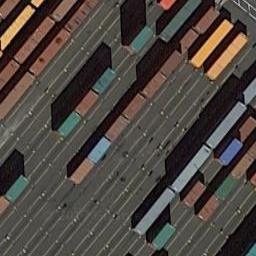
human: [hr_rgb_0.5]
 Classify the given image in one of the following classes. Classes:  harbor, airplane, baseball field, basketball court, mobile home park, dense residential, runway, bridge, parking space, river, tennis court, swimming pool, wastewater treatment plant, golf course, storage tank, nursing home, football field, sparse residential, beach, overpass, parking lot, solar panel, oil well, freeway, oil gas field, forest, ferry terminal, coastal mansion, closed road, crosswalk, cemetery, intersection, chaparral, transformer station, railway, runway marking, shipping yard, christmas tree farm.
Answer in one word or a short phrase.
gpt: shipping yard